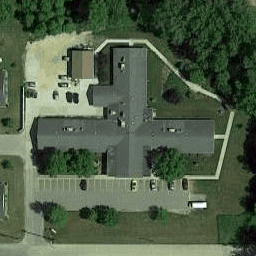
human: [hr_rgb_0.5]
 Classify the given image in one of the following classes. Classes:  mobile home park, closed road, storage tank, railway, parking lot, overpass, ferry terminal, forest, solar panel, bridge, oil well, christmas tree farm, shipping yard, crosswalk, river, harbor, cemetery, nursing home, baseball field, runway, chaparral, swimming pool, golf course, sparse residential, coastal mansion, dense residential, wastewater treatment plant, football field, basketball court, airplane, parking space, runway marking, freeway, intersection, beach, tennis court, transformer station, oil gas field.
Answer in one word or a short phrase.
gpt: nursing home